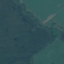
Land use / land cover: Pasture